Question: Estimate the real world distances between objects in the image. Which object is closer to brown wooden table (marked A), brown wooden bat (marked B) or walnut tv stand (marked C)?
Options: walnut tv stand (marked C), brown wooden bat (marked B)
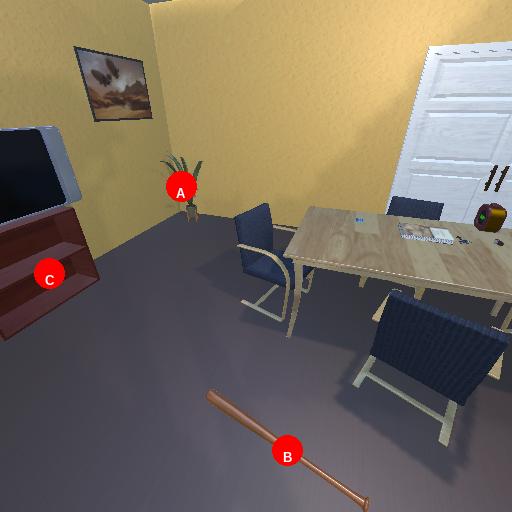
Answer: walnut tv stand (marked C)